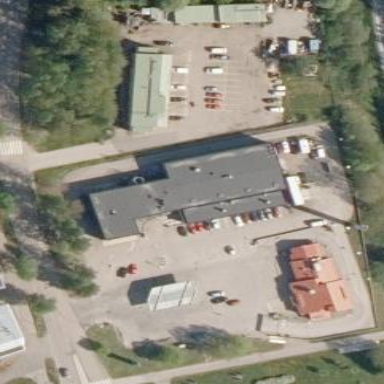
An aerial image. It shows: Commercial building.